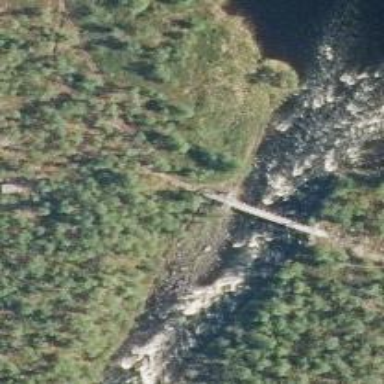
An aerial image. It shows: Simple-suspension bridge over path.